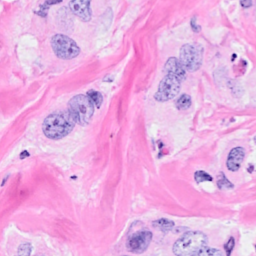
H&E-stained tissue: Breast